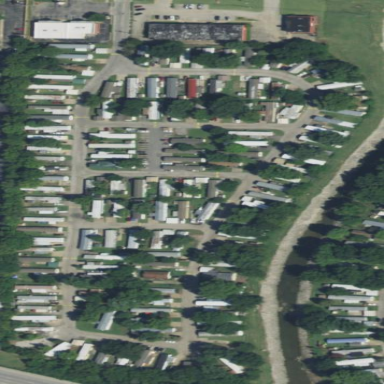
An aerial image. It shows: Residential area designated as trailer park.